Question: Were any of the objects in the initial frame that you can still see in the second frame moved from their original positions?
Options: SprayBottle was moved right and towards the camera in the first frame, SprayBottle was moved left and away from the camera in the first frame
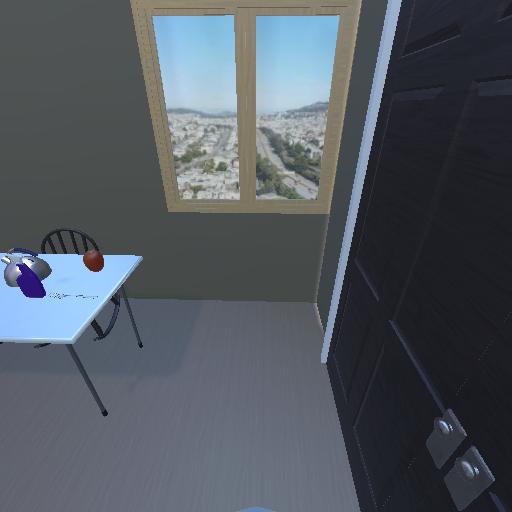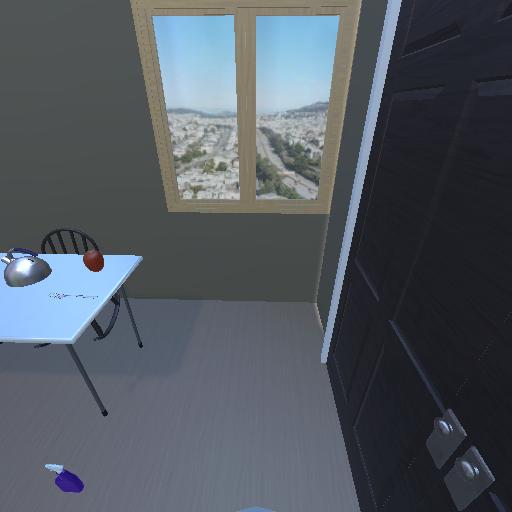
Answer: SprayBottle was moved right and towards the camera in the first frame